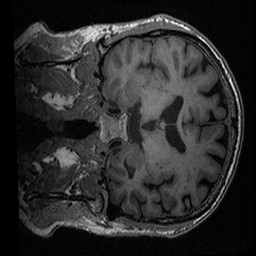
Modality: T1w
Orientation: coronal
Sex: male
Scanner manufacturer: ge
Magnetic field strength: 3 T
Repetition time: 0.0064 s
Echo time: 0.00281 s